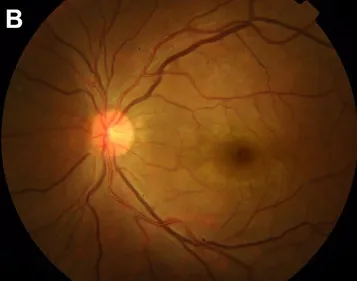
The left eye.
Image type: ophthalmic_imaging (fundus_photograph)